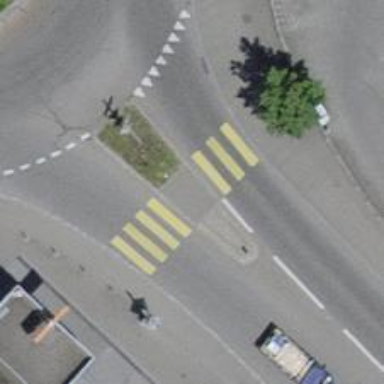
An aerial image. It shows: Marked crossing with pedestrian island.